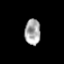
Tissue: prostate
Cell type: Epithelial cells
Senescence score: 0.3471
Nuclear area (px): 397
Mean DAPI intensity: 168.015